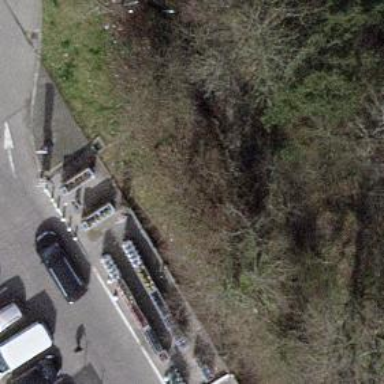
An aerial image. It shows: Building that is gas station.